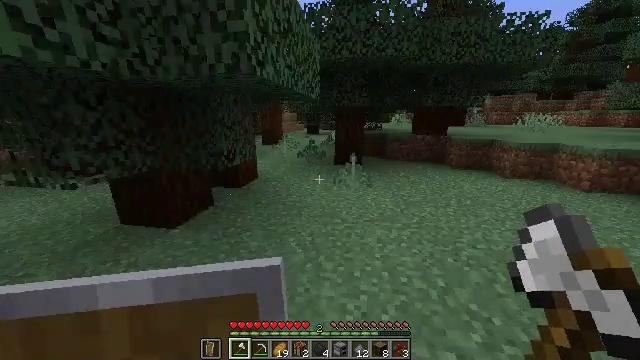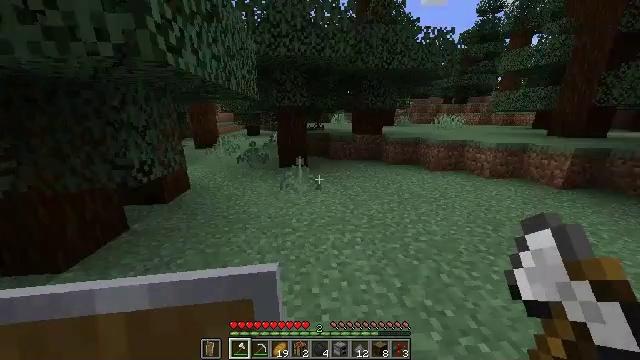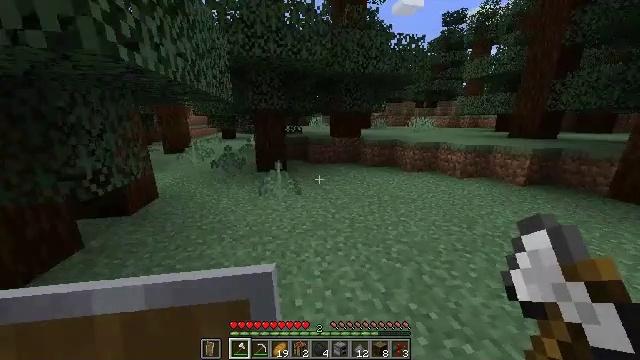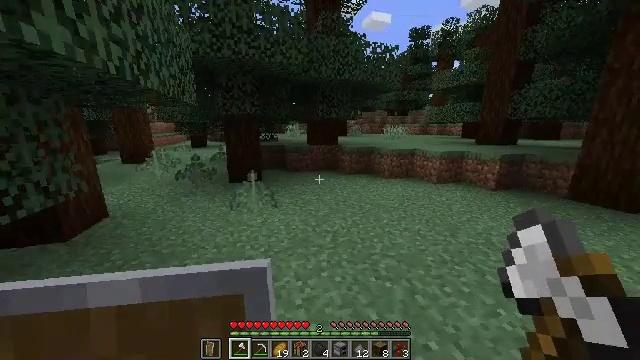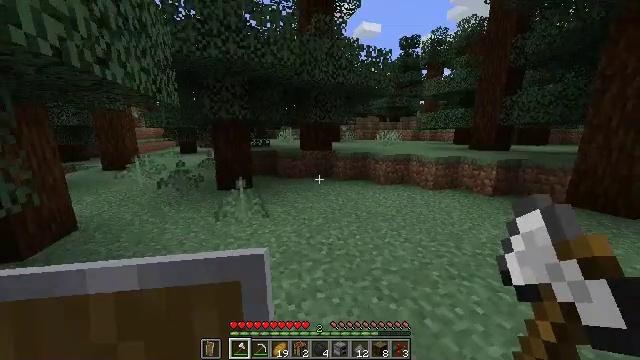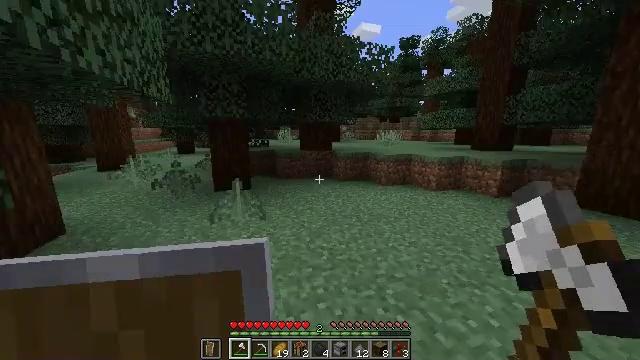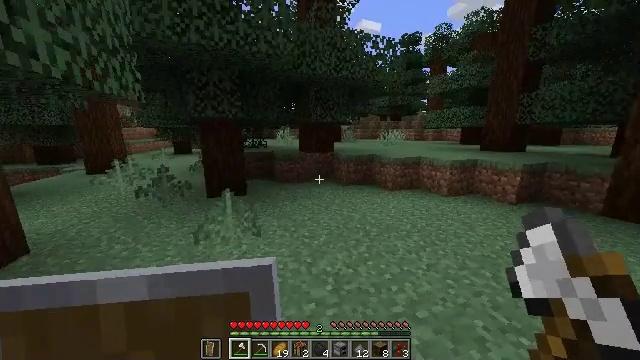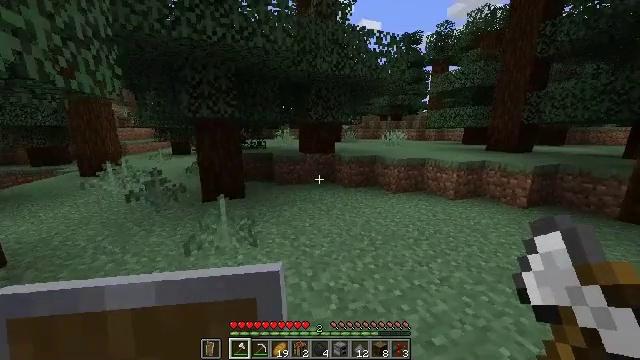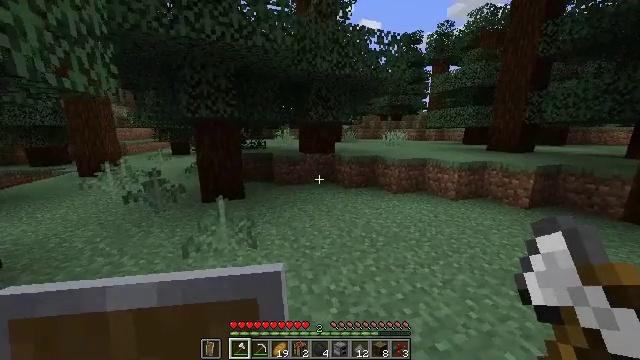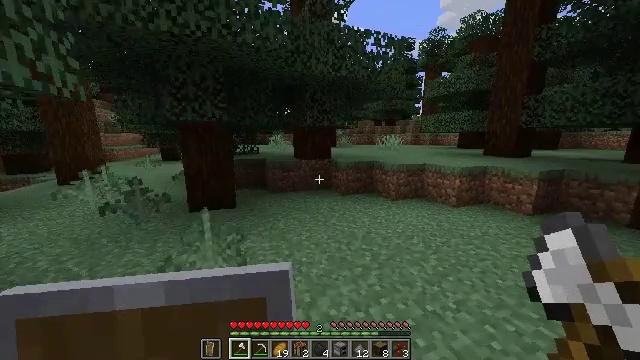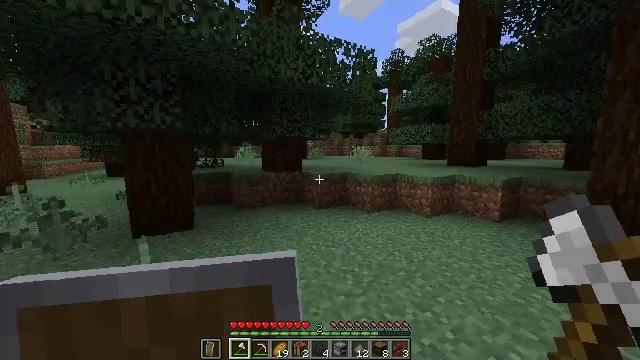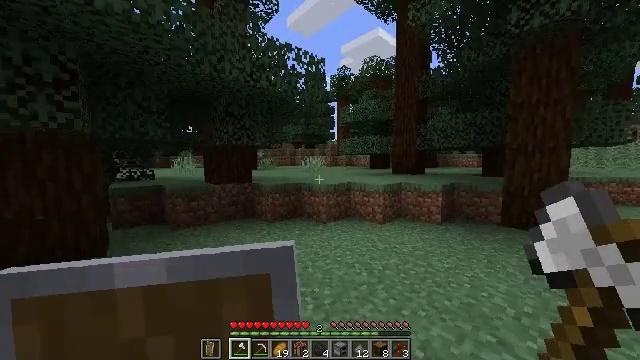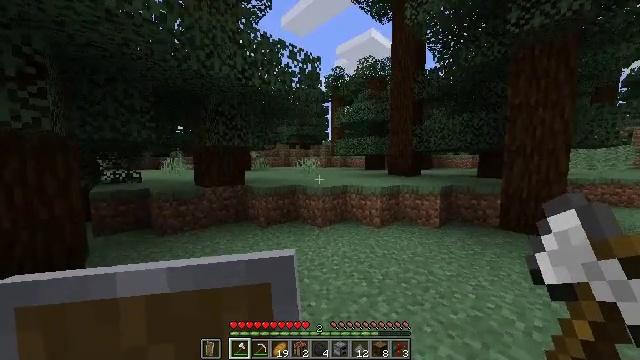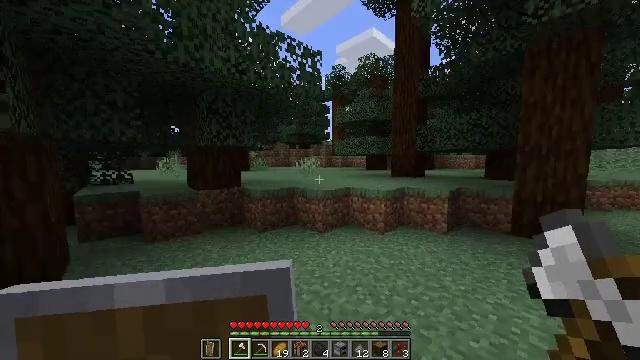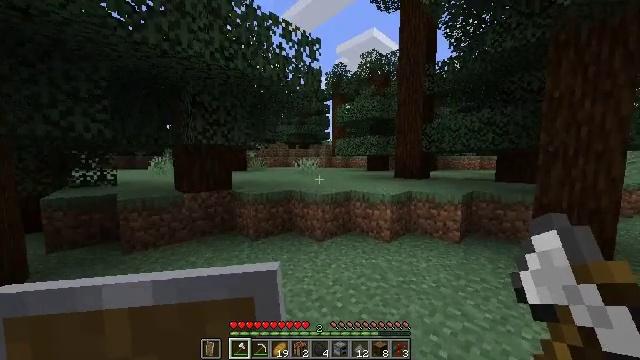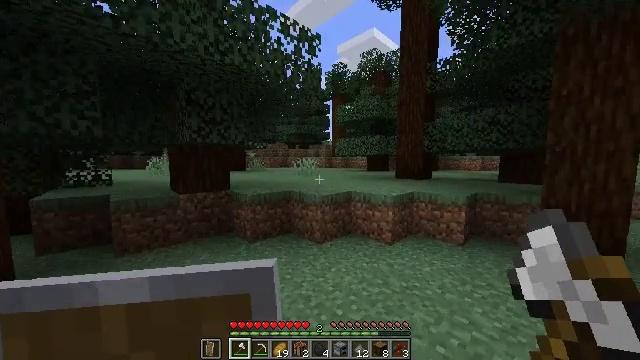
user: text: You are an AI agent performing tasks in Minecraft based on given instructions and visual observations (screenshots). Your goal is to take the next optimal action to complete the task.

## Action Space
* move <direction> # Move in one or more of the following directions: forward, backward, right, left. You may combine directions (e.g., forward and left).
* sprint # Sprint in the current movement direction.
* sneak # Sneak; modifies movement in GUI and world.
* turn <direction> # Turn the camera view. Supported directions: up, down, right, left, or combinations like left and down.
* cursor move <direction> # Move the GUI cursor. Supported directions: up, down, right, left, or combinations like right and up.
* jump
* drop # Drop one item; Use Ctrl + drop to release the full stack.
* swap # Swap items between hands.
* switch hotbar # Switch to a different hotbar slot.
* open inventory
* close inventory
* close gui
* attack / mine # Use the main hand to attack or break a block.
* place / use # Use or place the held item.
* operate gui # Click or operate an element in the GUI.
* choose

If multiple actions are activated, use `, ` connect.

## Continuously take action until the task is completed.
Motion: motion action
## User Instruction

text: Take down the purple bed.
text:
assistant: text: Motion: move forward, sprint, turn right
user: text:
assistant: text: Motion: move forward, sprint, turn right
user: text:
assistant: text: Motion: move forward, sprint, turn right and up
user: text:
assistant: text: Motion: move forward, sprint, turn right and up
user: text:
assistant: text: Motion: move forward, sprint
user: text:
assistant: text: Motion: move forward, sprint
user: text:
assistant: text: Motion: move forward, sprint
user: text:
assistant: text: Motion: move forward, sprint
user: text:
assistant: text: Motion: move forward, sprint, turn right and up
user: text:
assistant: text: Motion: move forward, sprint, turn right and up
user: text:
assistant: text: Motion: move forward, sprint, turn right and up
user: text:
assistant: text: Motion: move forward, sprint, turn right
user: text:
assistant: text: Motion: move forward, sprint
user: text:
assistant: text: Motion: move forward, sprint
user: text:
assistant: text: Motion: move forward, sprint
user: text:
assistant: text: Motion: move forward, sprint
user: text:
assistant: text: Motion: move forward, sprint, turn right
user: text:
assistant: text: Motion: move forward, sprint, turn up
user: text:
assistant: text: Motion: move forward, sprint
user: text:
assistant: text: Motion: move forward, sprint, turn down
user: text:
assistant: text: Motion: move forward, sprint, turn right and down
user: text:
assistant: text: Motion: move forward, sprint
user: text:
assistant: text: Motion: move forward, sprint
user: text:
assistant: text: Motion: move forward, sprint, jump
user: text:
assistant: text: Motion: move forward, sprint, jump
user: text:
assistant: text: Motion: move forward, sprint, jump
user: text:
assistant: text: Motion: move forward, sprint, jump
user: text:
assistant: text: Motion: move forward, sprint, jump
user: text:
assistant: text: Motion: move forward, sprint, jump
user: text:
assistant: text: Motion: move forward, sprint, jump